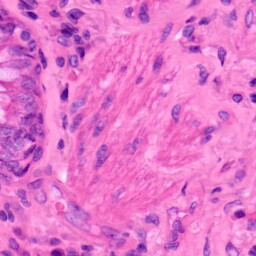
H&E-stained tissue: Lung